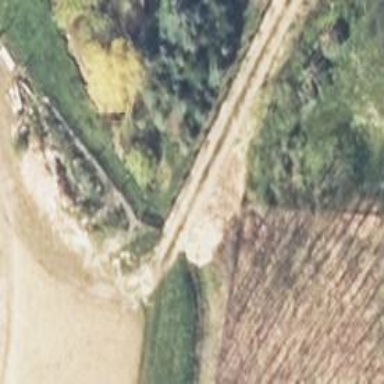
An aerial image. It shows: Culvert tunnel.